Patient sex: M
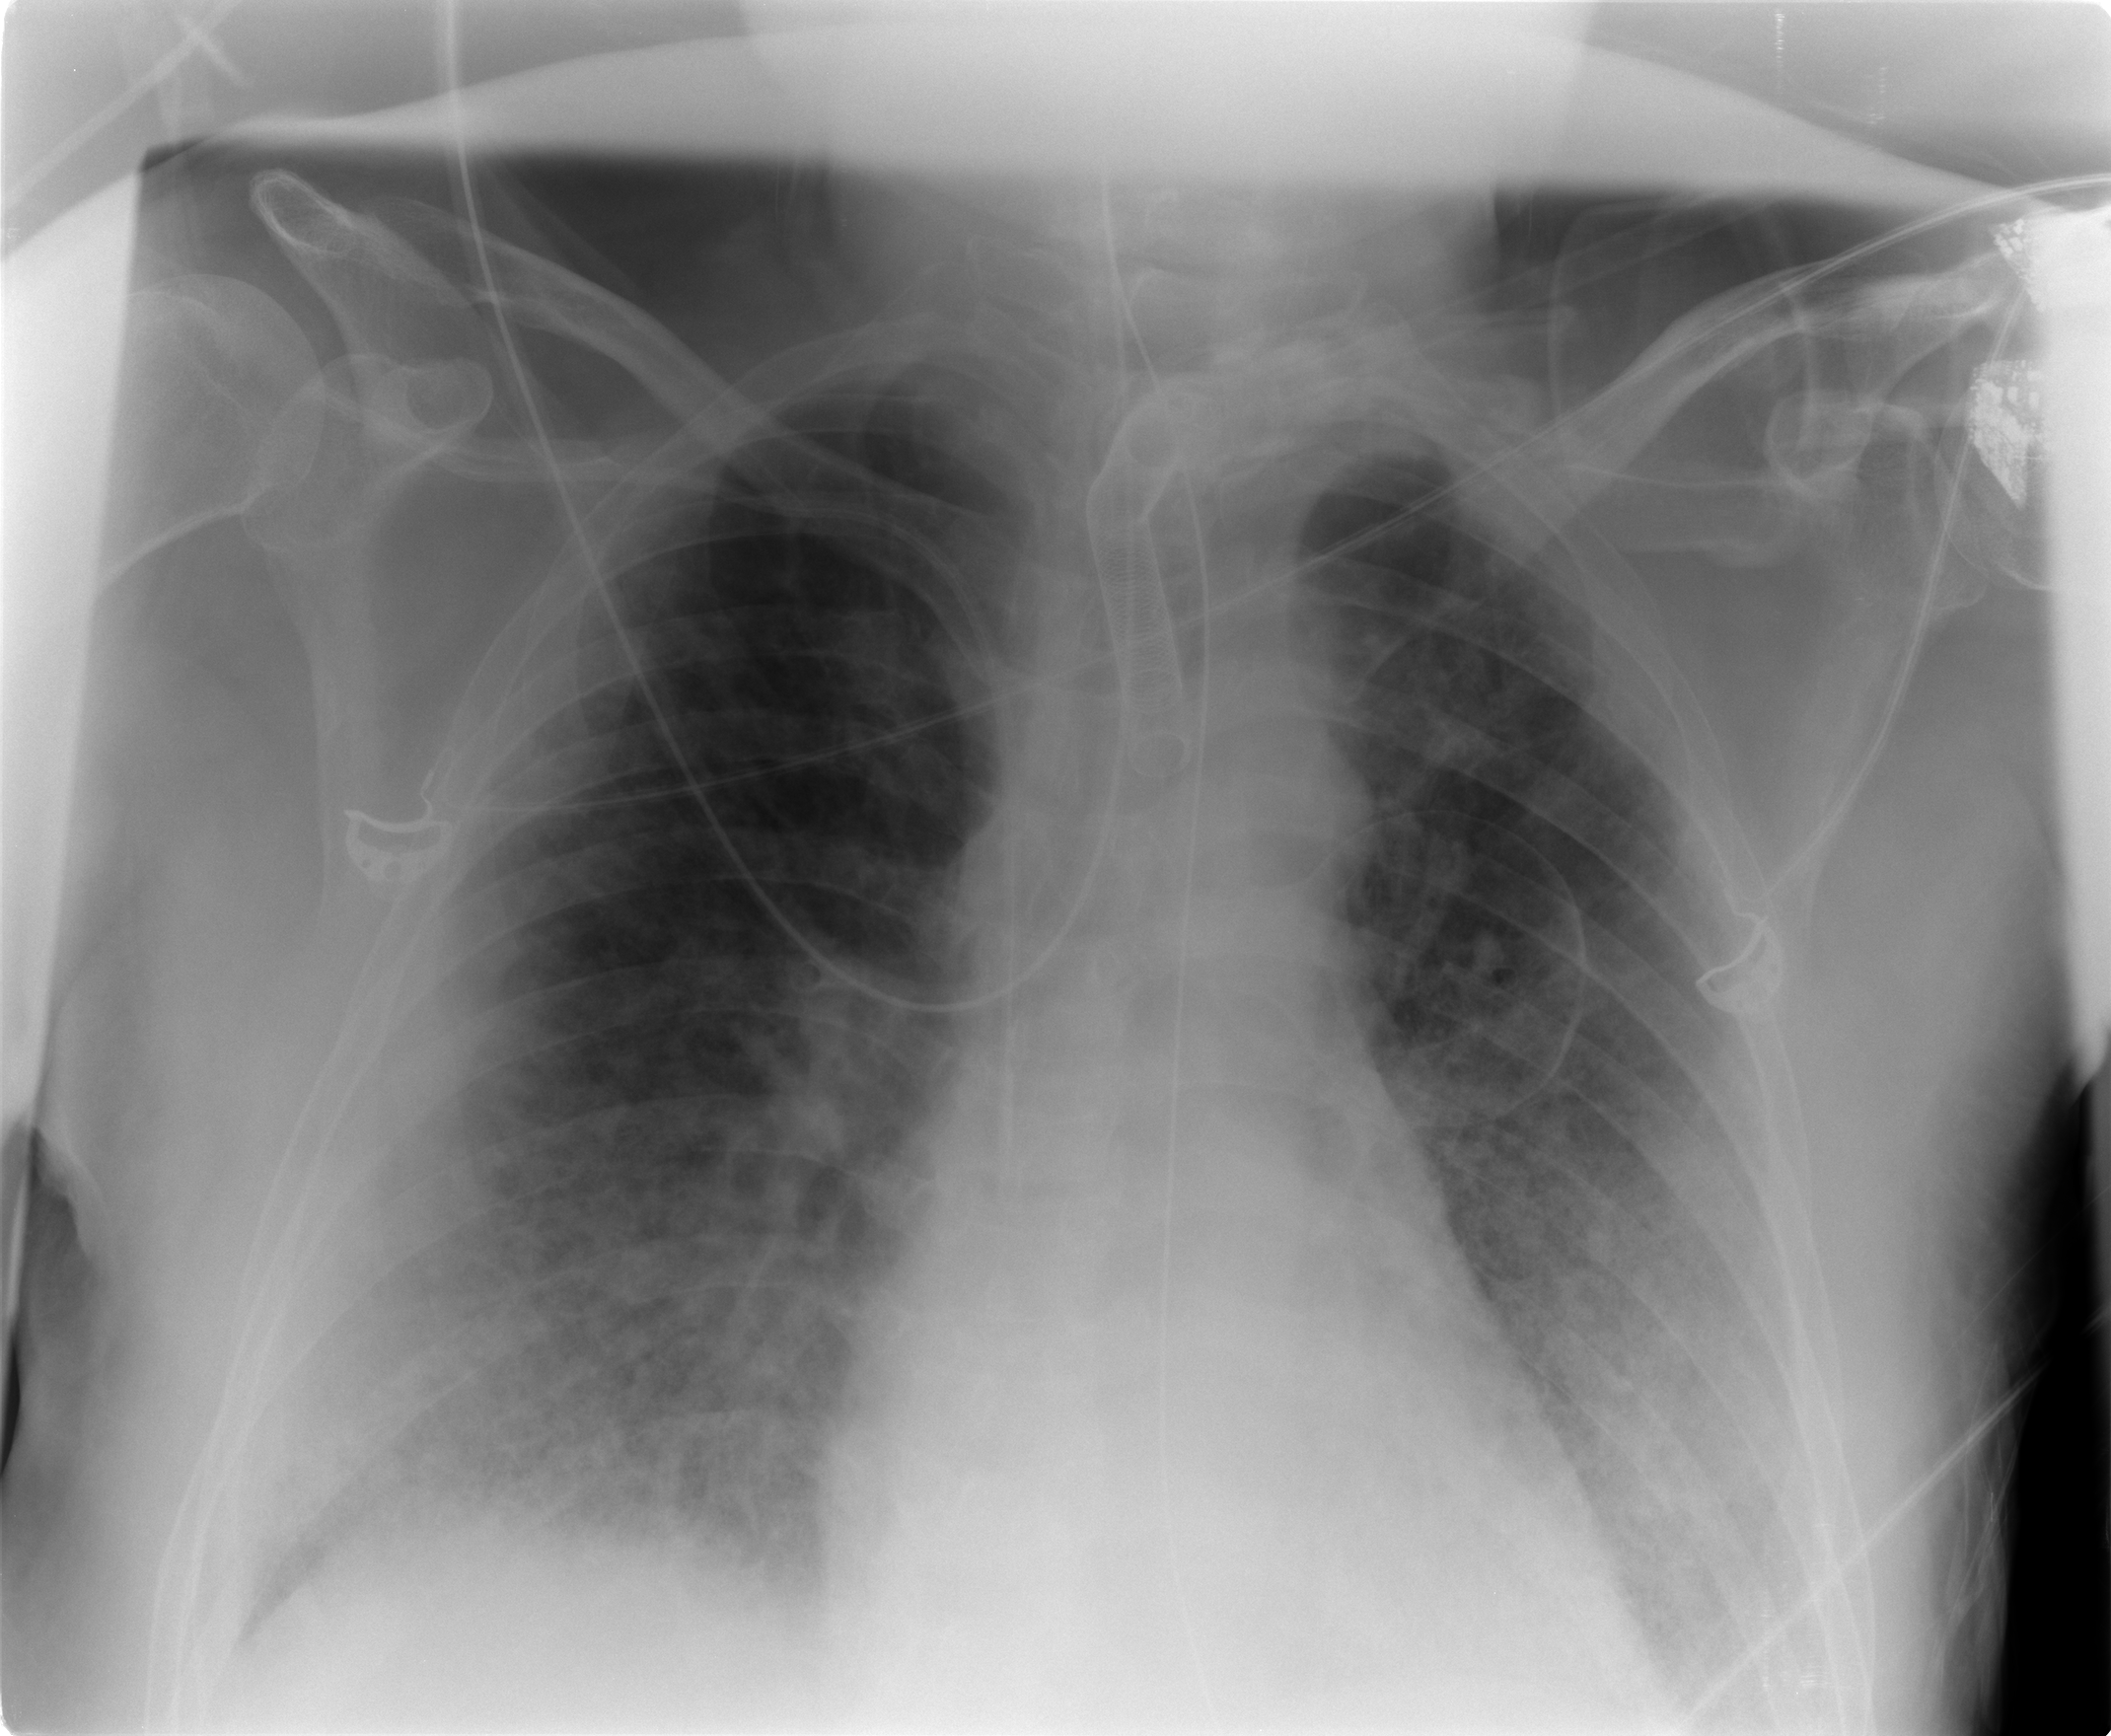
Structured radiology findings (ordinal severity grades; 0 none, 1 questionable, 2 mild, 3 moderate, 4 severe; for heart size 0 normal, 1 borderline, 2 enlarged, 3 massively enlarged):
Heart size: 0
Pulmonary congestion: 3
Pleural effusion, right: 2
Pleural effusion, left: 2
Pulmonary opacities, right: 3
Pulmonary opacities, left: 3
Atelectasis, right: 2
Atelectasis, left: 2